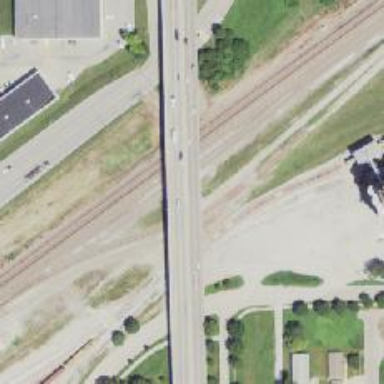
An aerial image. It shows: Secondary road crossing viaduct bridge.